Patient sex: M
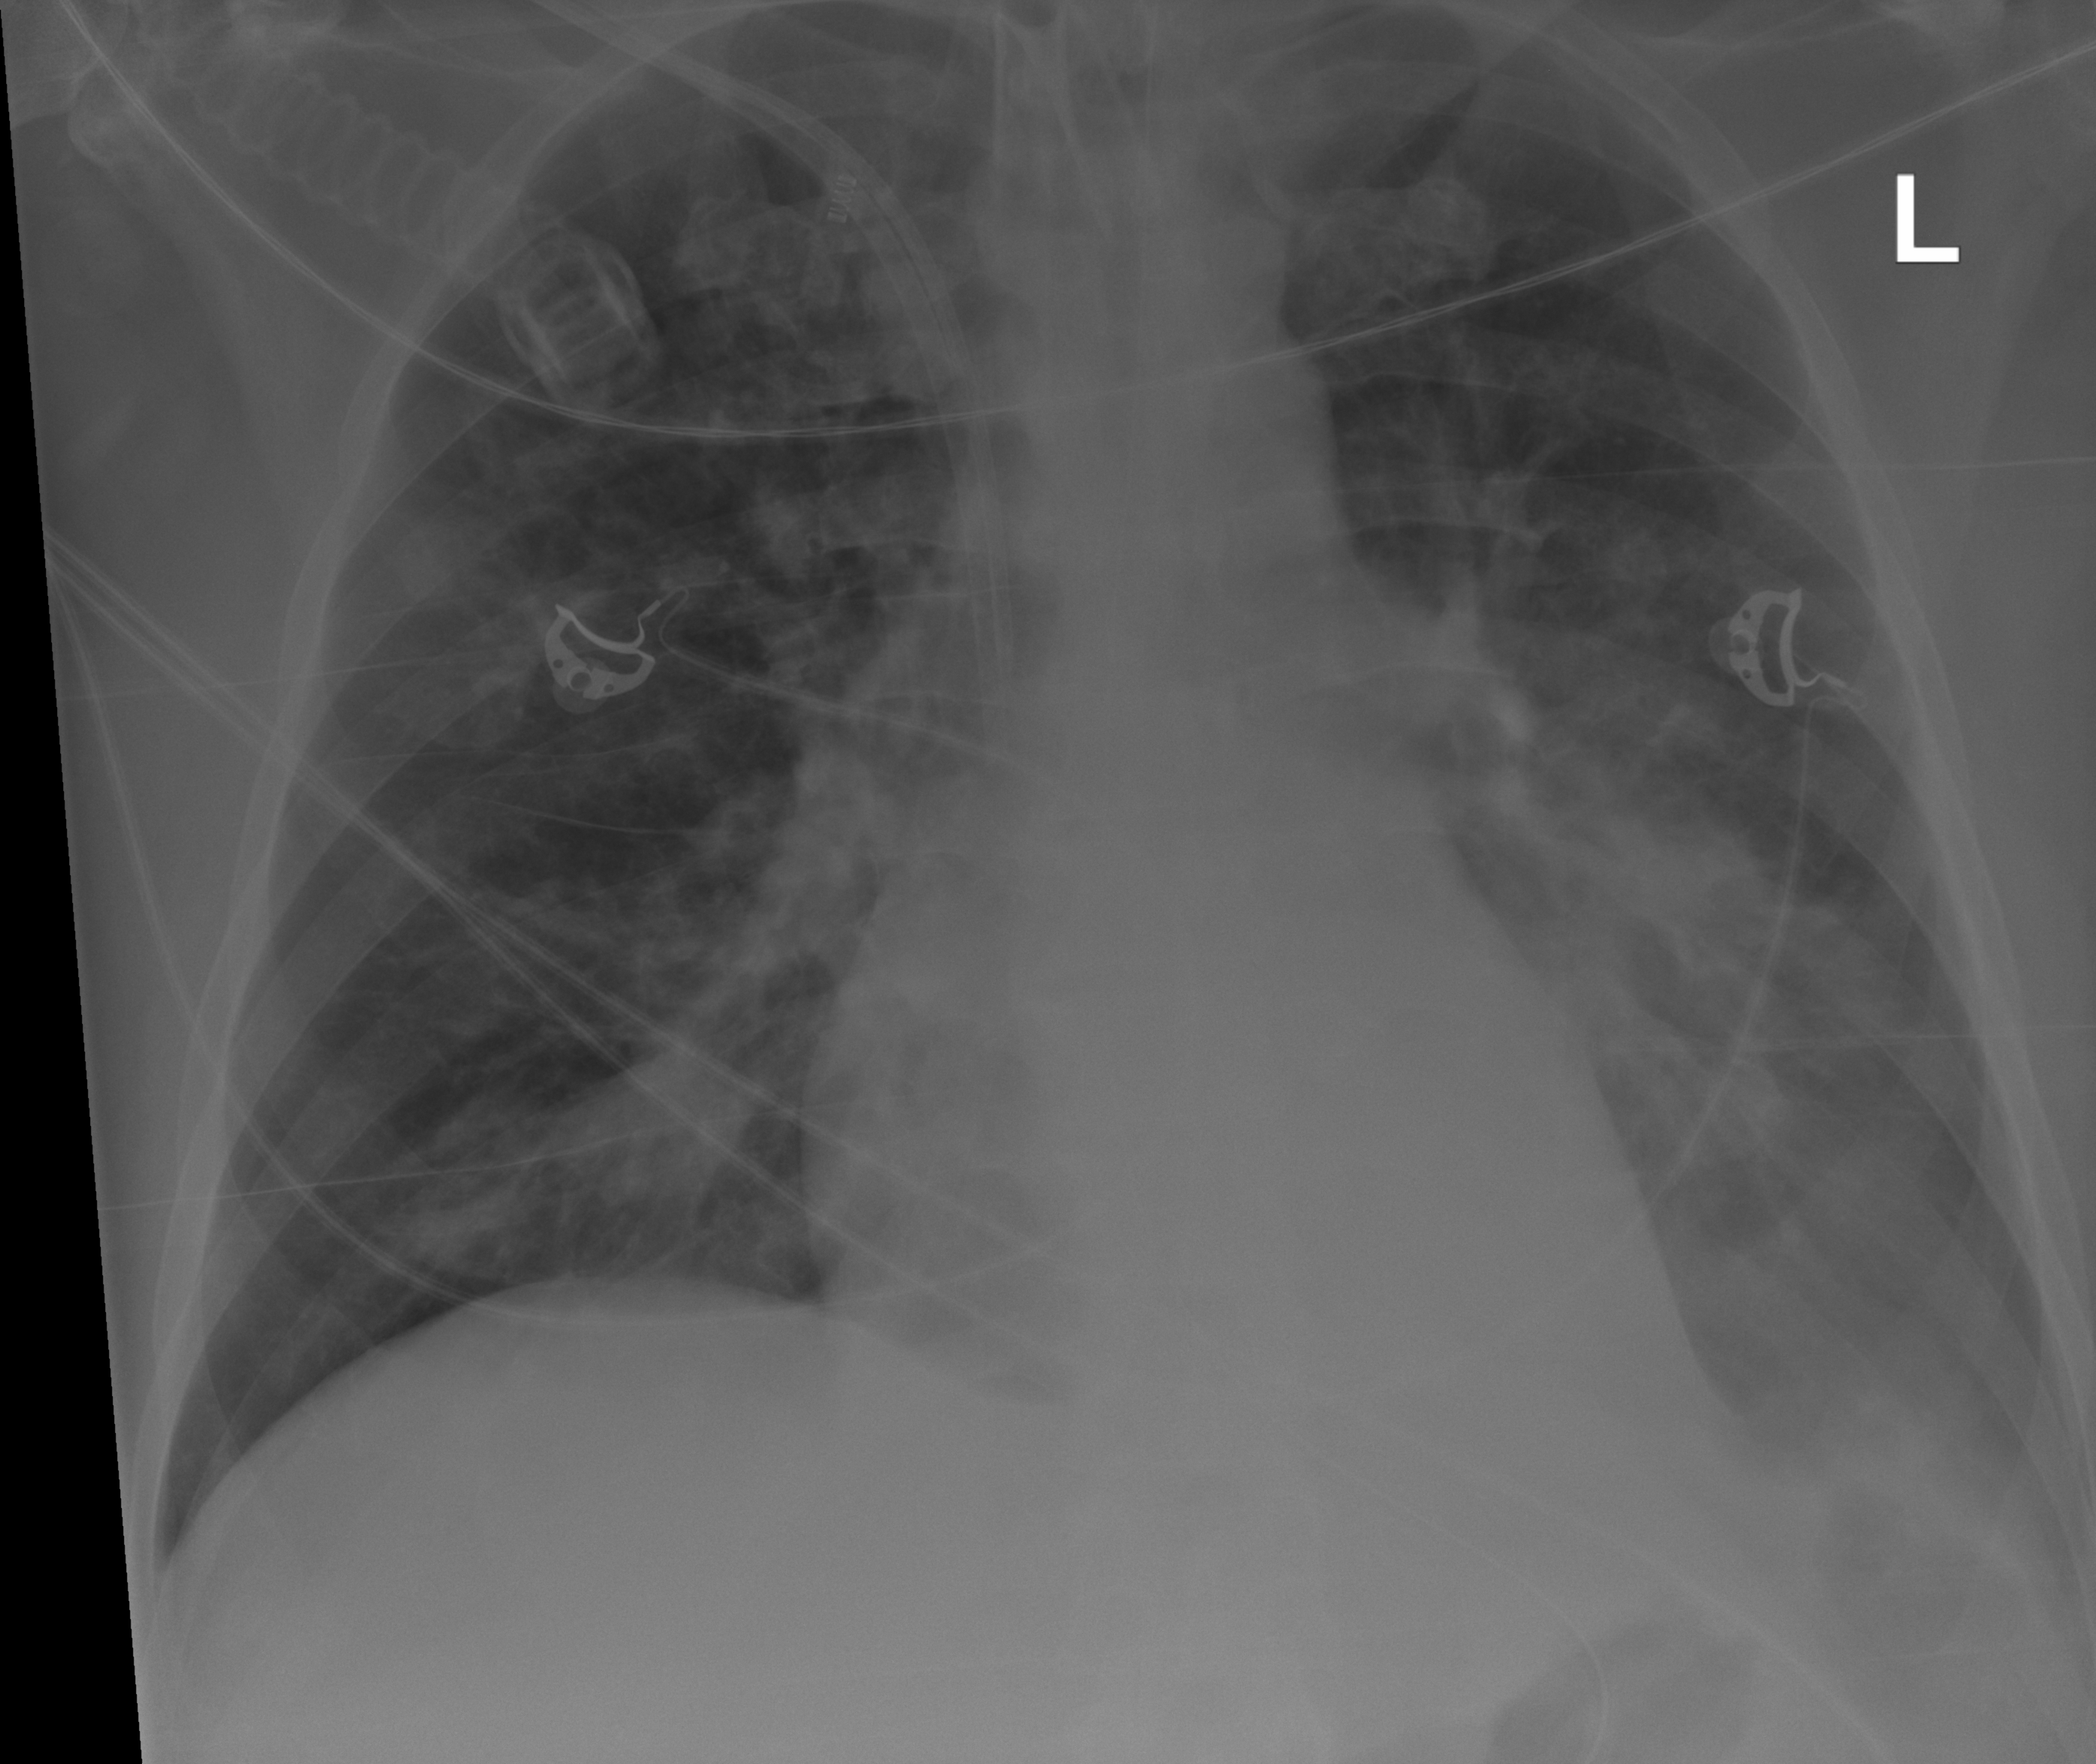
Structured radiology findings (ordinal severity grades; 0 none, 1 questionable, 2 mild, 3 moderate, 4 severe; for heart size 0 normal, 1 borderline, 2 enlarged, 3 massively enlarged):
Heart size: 0
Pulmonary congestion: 2
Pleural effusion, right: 0
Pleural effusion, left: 2
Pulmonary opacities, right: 2
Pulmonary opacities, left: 3
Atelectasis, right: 0
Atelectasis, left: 2